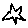
Label: star